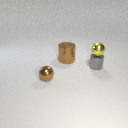
small gray metal cylinder to the right of small brown metal sphere